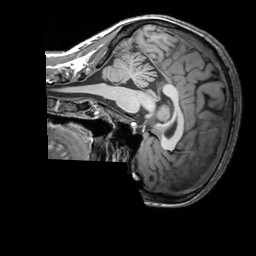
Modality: T1w
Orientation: sagittal
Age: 34
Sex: female
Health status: healthy
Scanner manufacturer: siemens
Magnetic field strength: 3 T
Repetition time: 2.3 s
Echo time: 0.00303 s